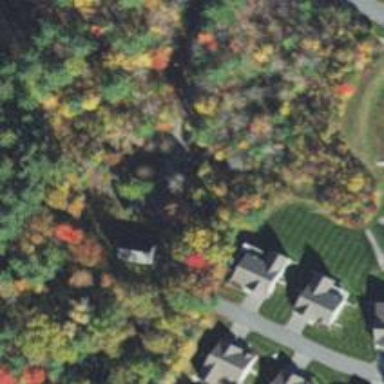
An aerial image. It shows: Driveway.